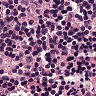
Metastatic tissue present: no